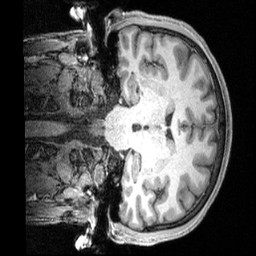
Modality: T1w
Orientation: coronal
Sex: male
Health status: ill
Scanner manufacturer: siemens
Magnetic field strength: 3 T
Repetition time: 2.4 s
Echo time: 0.00201 s